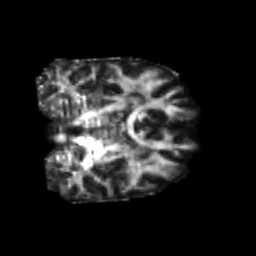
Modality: FA
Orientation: coronal
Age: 22
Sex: female
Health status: healthy
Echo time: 0.074 s